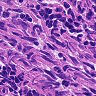
Metastatic tissue present: no